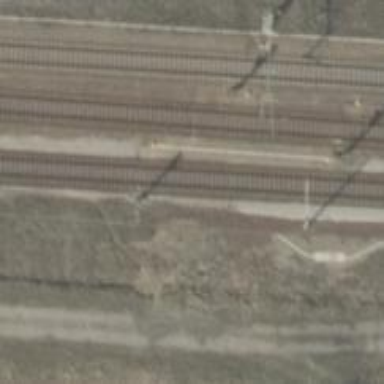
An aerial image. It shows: Railway signal.